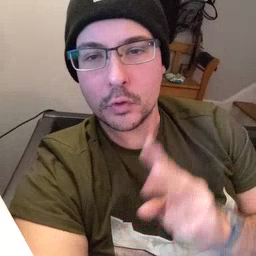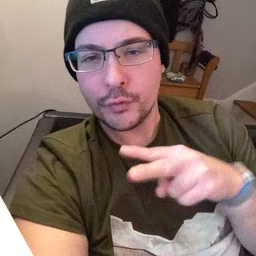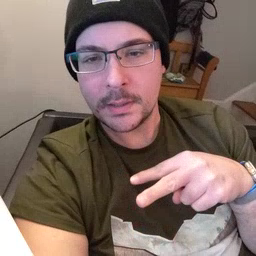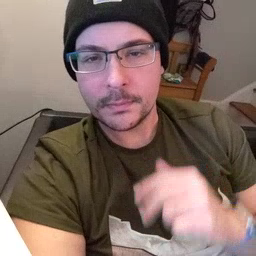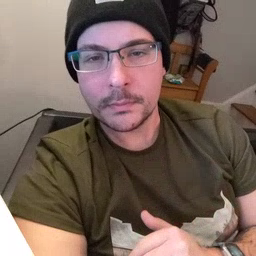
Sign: read